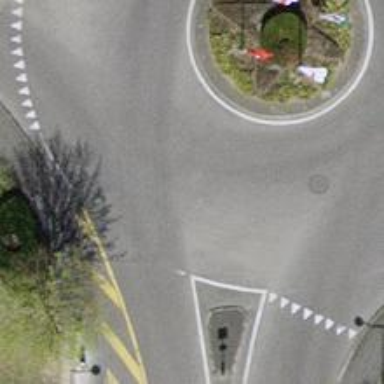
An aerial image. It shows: Unclassified road that forms roundabout at the junction.